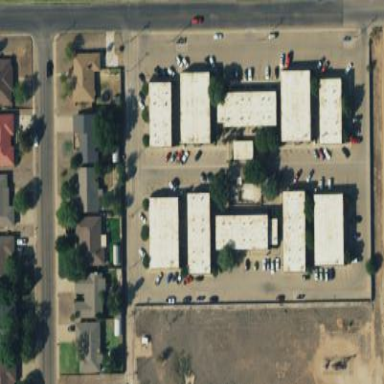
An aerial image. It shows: Residential area with apartments.